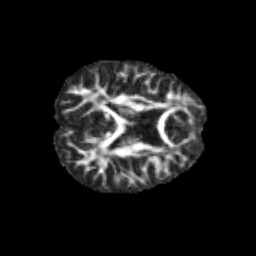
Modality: FA
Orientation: axial
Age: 12
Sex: male
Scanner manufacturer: siemens
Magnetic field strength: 3 T
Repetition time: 3.8 s
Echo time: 0.07 s